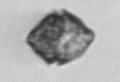
Label: Kryptoperidinium_triquetrum